Question: Dir Structure:
'''
sample1
src/main/java
com.folder.name.we.like1
App.java
'''
Similarly i have sample2 which contains 'com.folder.name.we.like' and 'App.java'
I want to add 'sample2' as a dependency for 'sample1'
modified pom.xml as follows
'''
<dependency>
<groupId>com.folder.name.we.like</groupId>
<artifactId>sample2</artifactId>
<version>1.0-SNAPSHOT</version>
</dependency>
'''
I have 'sample2-1.0-SNAPSHOT.jar' in my repository also. But i check the maven dependencies folder under eclipse. It has 'junit jar[another dependency] and wmpty sample2 folder' Why? How do i add my jar here?
Do i need to use 'systempath and system scope in my dependency'? Any reasons?
sample1 co-ordinate:
'''
<groupId>com.folder.name.we.like1</groupId>
<artifactId>sample1</artifactId>
<version>1.0-SNAPSHOT</version>
<packaging>jar</packaging>
'''
sample2:
'''
<groupId>com.folder.name.we.like</groupId>
<artifactId>sample2</artifactId>
<version>1.0-SNAPSHOT</version>
<packaging>jar</packaging>
'''

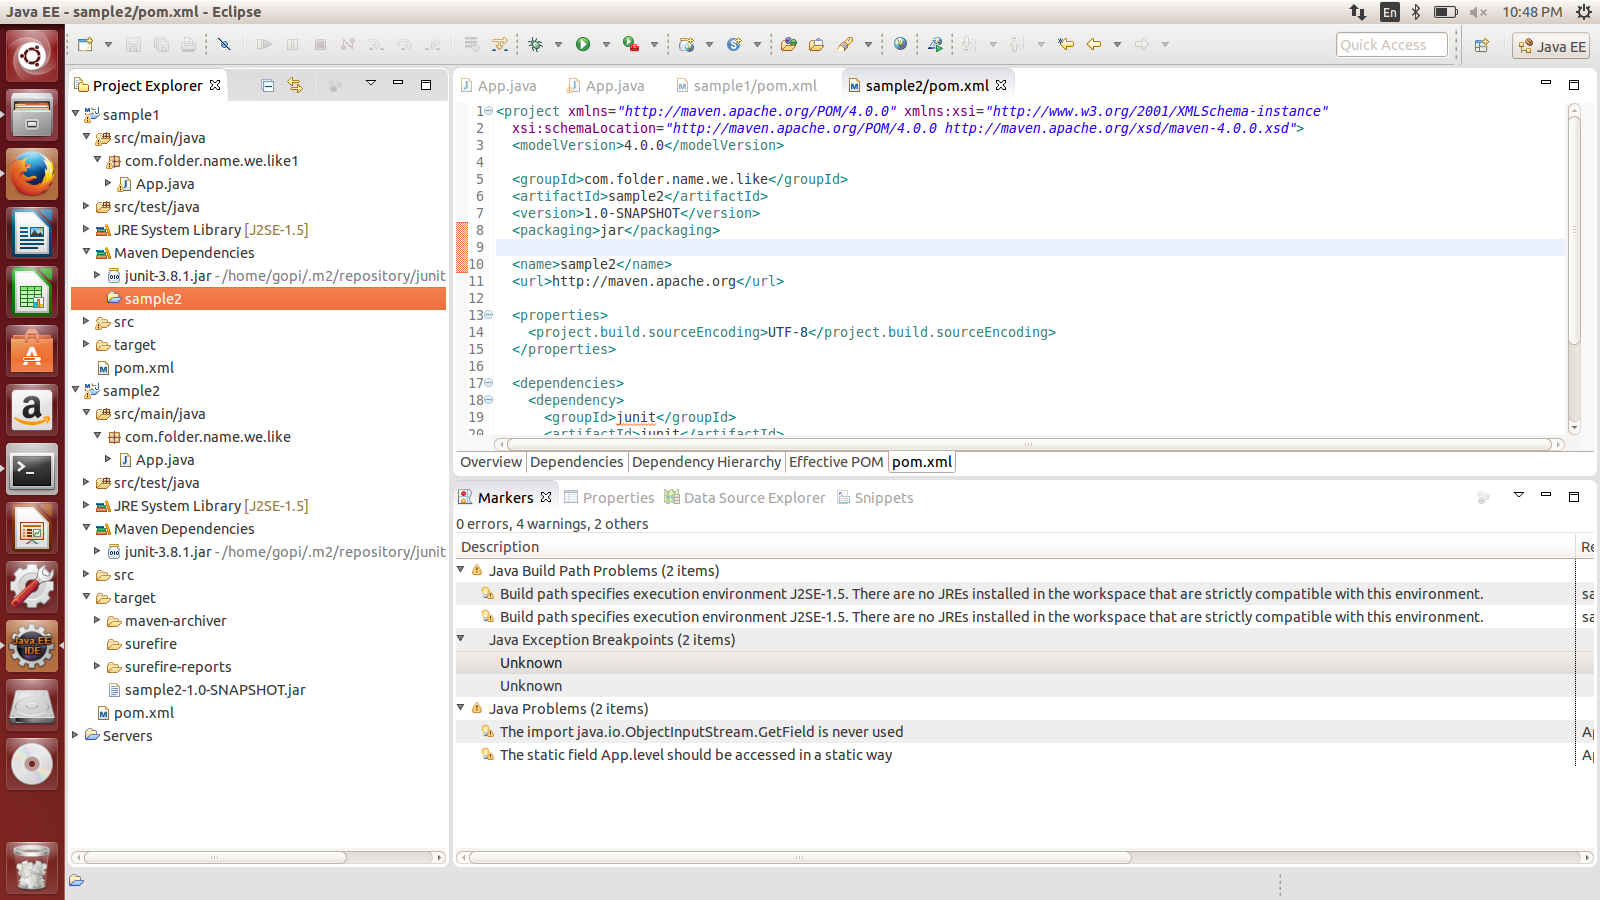
Answer: That's actually standard Eclipse foo, showing the folder like that. It represents a project you have open elsewhere in Eclipse. It doesn't duplicate the whole tree because you can get to it from the 'sample2' project.
If you'd rather see it as a jar like any other, right-click on the project, select 'Properties' and then select 'Maven' and uncheck the "Resolve dependencies from Workspace projects" checkbox.